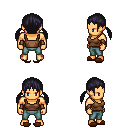
a pixel art fantasy rpg character, male body template, human, tanned skin, brown pirate shirt, teal pants, raven twin-tailed hairstyle, leather bracers, brown slippers, four views (front, back, left, right), 2x2 character sprite sheet, small pixel art, hard edges, no anti-aliasing